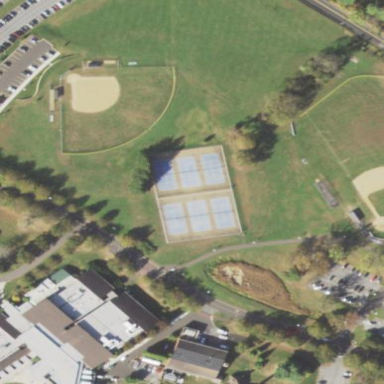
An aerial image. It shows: Tennis court in leisure pitch.